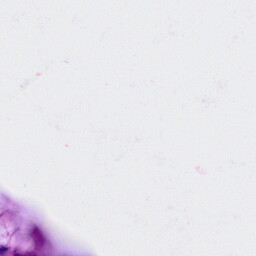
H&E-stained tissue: Cervix